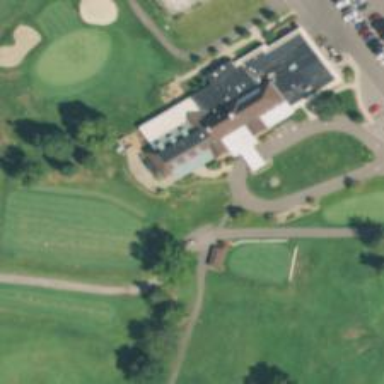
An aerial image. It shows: Clubhouse building at golf course.